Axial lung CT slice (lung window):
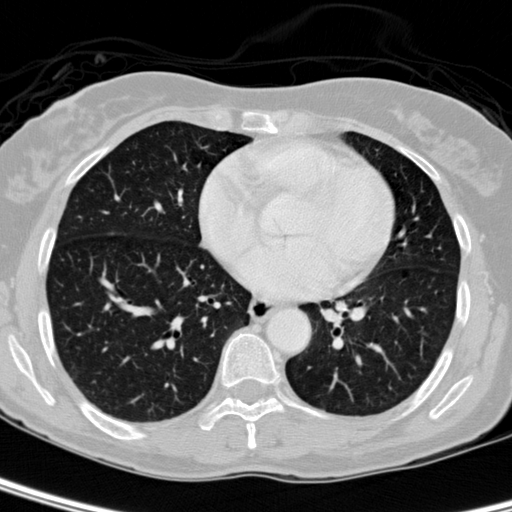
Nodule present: no